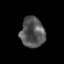
Tissue: prostate
Cell type: Myeloid cells
Senescence score: 0.2928
Nuclear area (px): 725
Mean DAPI intensity: 84.821